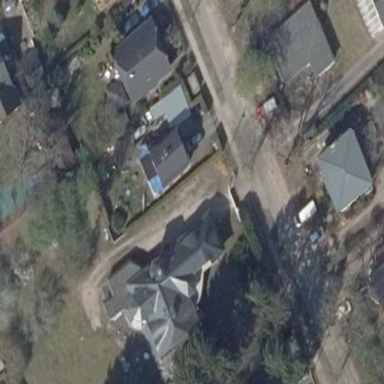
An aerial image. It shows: Detached building.